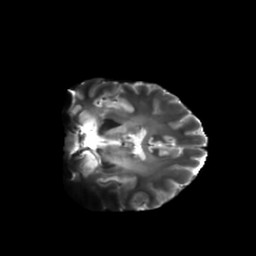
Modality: T2w
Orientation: coronal
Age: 23
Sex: female
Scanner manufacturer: siemens
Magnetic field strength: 6.98 T
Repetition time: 7.776 s
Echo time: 0.076 s